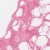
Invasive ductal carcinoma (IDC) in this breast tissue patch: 0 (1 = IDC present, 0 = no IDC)